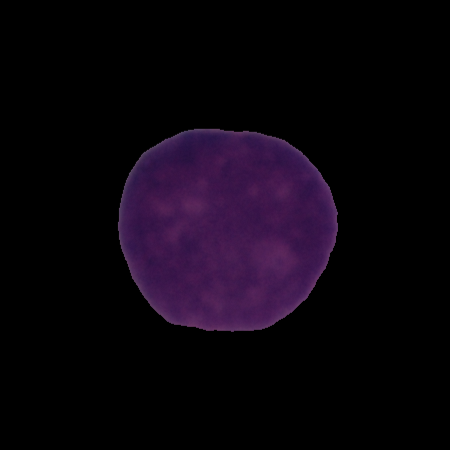
Label: cancer